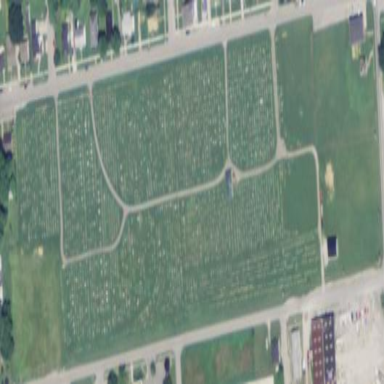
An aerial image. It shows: Cemetery.